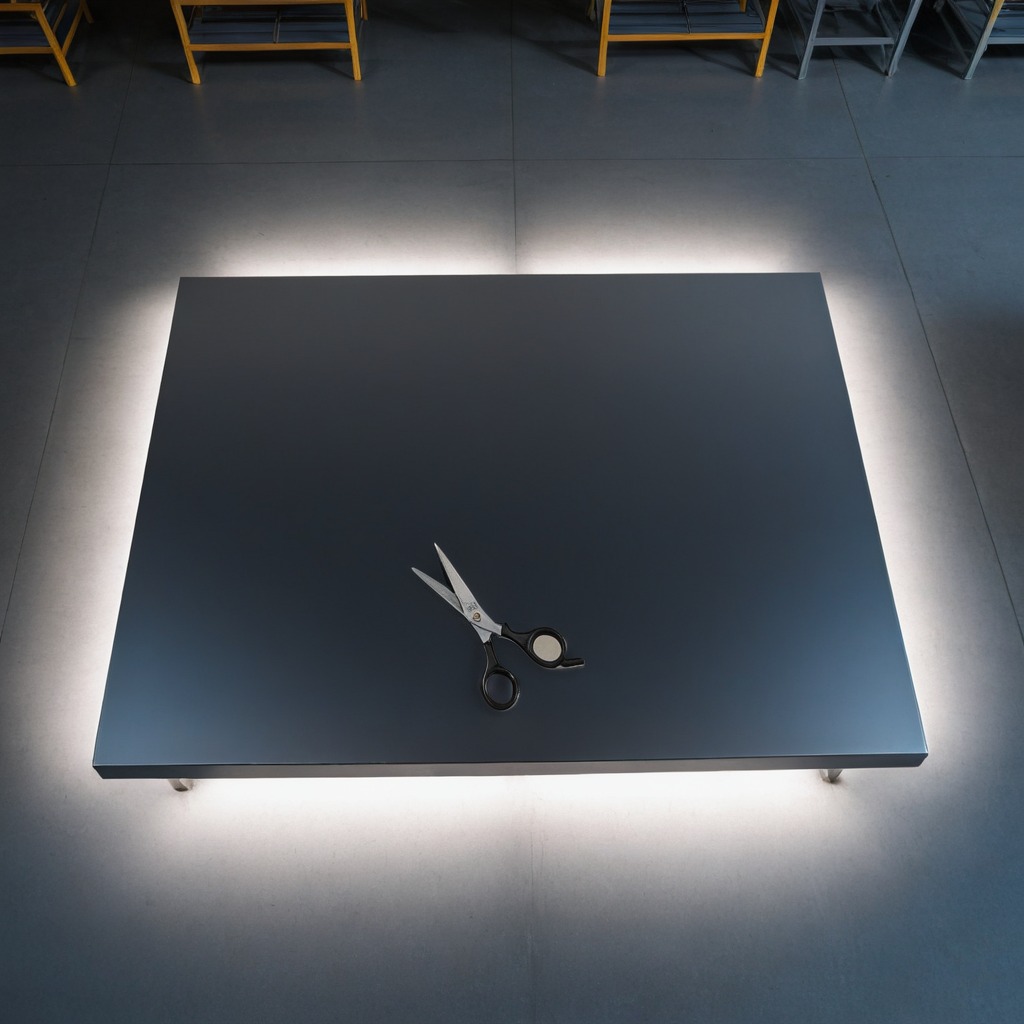
A scissor is lying on the tabletop.